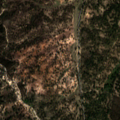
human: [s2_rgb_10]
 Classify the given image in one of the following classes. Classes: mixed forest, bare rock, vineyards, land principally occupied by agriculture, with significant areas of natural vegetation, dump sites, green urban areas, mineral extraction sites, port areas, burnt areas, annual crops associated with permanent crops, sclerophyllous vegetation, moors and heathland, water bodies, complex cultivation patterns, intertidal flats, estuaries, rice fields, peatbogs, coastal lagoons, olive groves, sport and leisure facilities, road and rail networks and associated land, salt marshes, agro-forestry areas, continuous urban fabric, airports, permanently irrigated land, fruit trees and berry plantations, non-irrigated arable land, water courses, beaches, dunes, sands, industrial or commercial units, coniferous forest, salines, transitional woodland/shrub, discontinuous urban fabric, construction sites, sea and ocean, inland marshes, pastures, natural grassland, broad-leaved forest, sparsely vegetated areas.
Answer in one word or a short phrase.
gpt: agro-forestry areas, broad-leaved forest, mixed forest